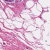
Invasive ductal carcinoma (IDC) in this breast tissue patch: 0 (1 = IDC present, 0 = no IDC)